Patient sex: M
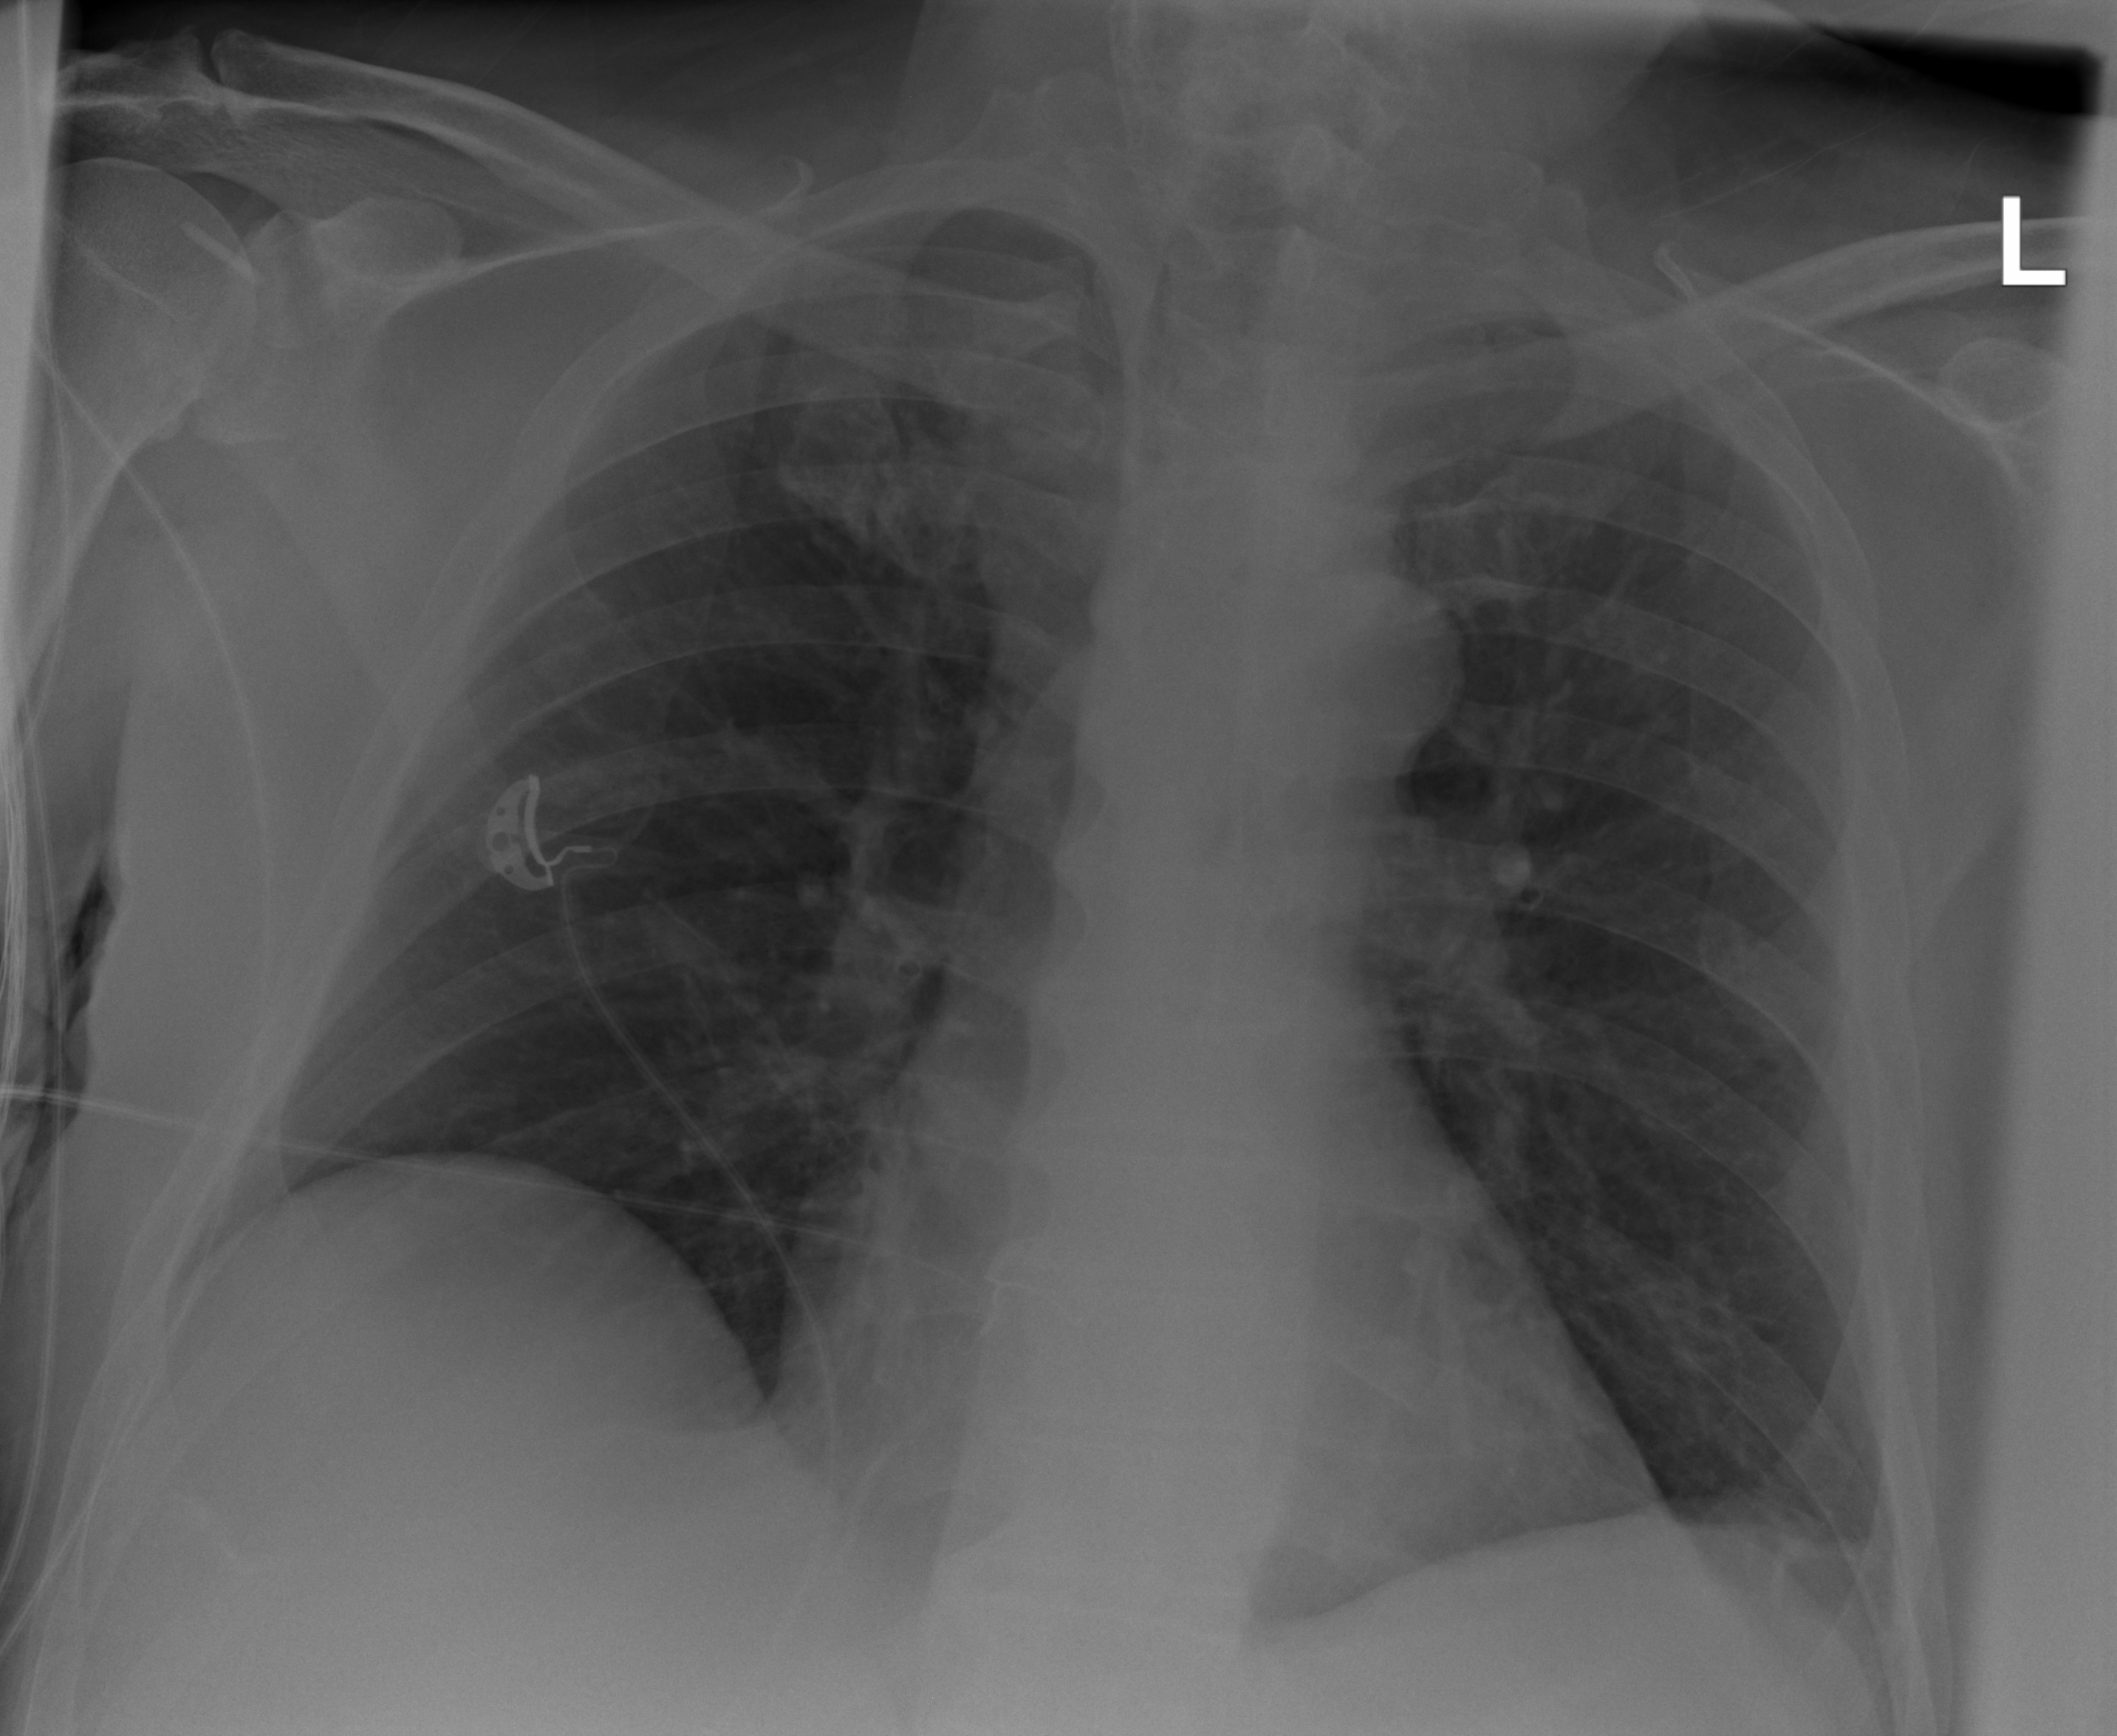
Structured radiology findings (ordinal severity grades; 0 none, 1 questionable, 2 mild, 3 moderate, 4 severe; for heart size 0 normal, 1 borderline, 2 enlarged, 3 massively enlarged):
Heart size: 0
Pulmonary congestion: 0
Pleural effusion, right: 0
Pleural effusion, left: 0
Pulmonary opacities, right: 0
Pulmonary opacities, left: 0
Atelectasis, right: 0
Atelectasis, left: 2